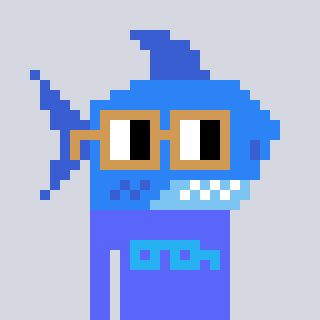
a pixel art character with square brown glasses, a shark-shaped head and a purple-colored body on a cool background